Field crop: maize
Growth stage: 2
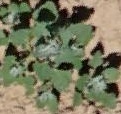
Species: chenopodium